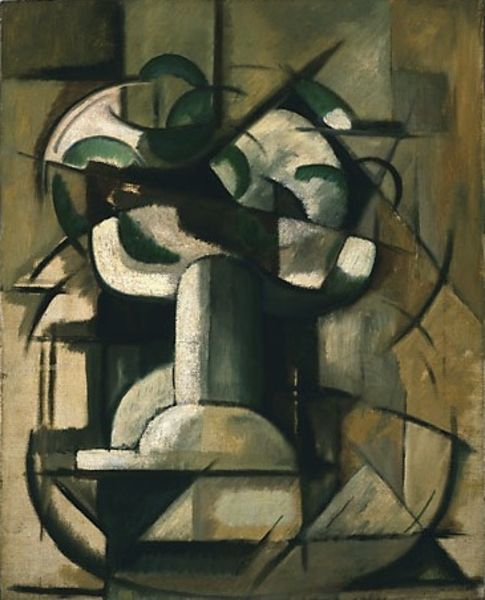
Titel: Cubist Still Life, Cubist Still Life
Künstler: Liubov’ Sergeevna Popova
Standort: Amherst (Massachusetts, USA)
Institution: Mead Art Museum, Amherst College
Schlagwörter: blue, hat, white, black, gold, green, grey, modern, woman, yellow, brown, perspective, man, building, field, abstract, art, animal, lines, kubism, fields, picasso, cubism, minimal, mask, round, geometry, modernism, curves, cube, blue period, cylinder, braque, earth tones, mute, fild, 2000, breaking forms, multiple perspectives, unicolored